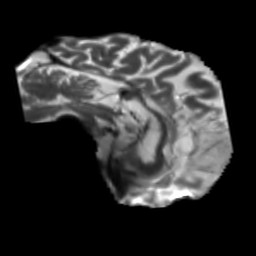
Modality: T2w
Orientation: sagittal
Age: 64
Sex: male
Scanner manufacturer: siemens
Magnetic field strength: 3 T
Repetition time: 5.25 s
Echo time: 0.08 s